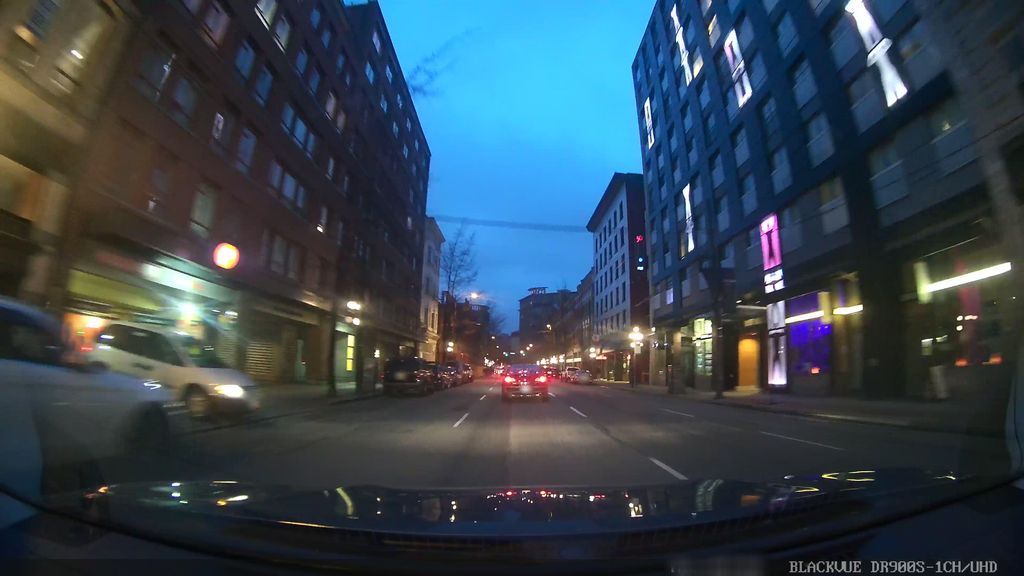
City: vancouver